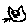
Label: cat